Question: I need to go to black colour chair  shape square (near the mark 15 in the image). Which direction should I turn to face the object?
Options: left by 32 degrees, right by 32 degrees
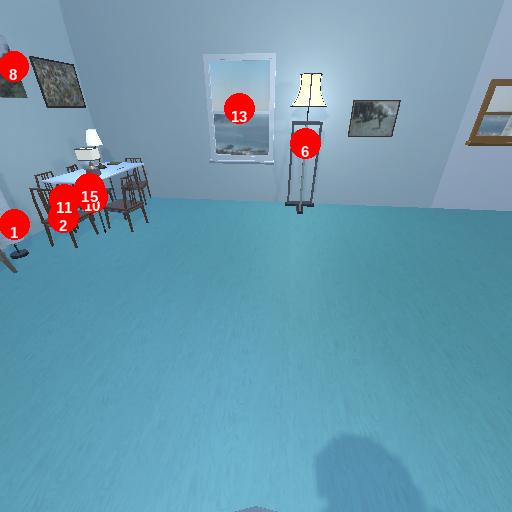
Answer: left by 32 degrees